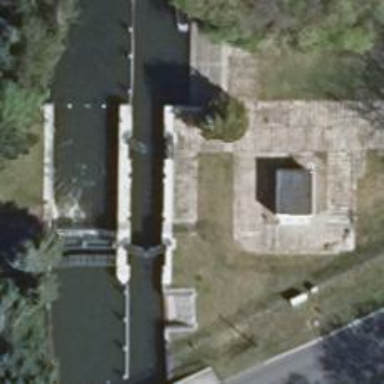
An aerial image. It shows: Lock gate along waterway.